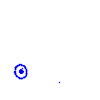
Particle: pion